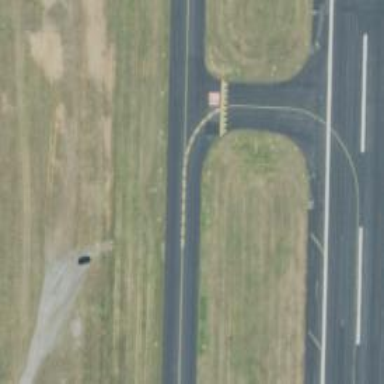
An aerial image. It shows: View of taxiway at the airport.